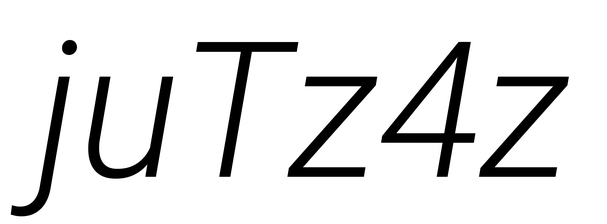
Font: Roboto-Italic_Light_Italic